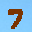
Label: 7